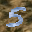
Label: 5